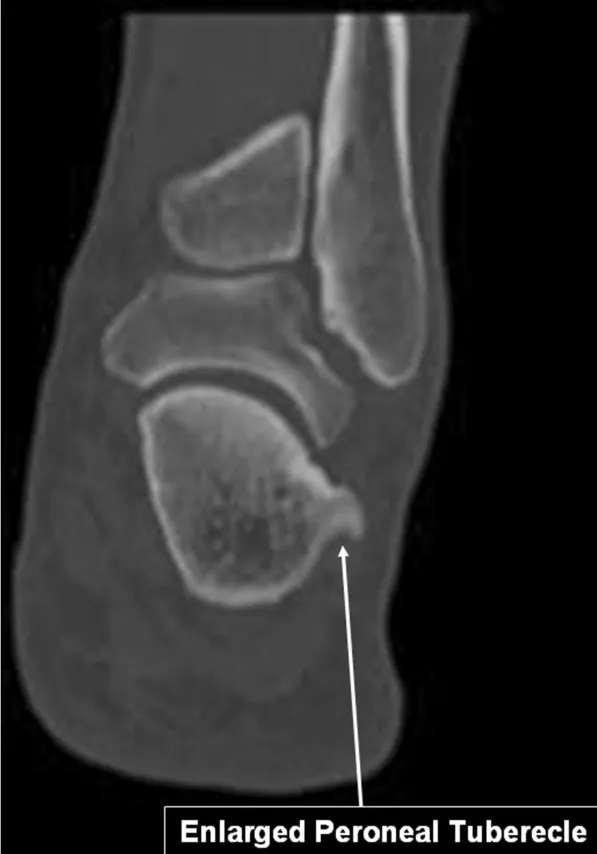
Coronal CT scan view showing the enlarged peroneal tubercle.
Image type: radiology (ct)